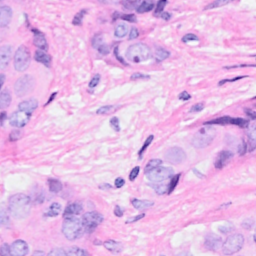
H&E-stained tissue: Breast